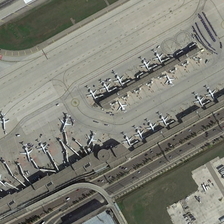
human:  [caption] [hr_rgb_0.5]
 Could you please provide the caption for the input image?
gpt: a large number of cars parked beside the airport plains .

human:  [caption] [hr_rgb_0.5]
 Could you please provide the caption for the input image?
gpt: the airport packed in all direction,in good order .

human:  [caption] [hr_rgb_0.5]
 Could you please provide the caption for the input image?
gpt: many planes are near a terminal in an airport near two parallel roads .

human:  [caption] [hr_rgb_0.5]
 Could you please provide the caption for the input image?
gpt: many planes are near a terminal in an airport near two parallel roads .

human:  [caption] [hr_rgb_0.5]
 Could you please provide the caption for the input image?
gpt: a large number of cars parked beside the airport plains .